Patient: sex M, age 61
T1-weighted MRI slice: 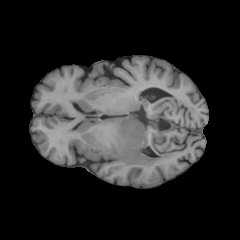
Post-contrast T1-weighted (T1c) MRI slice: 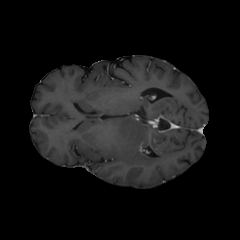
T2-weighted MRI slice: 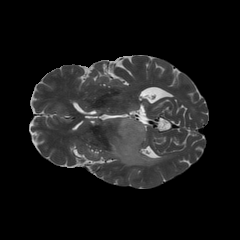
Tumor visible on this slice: yes
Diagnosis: Astrocytoma, IDH-wildtype
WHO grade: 3